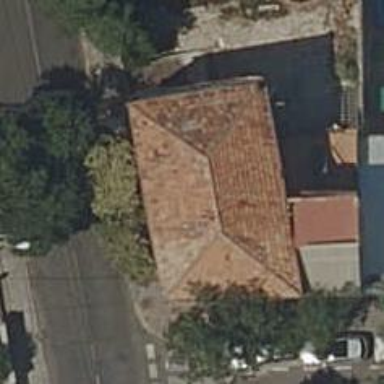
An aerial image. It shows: Bar.